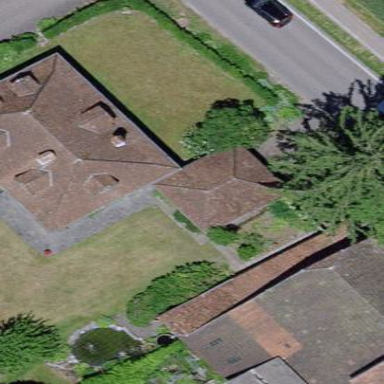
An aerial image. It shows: Garage.